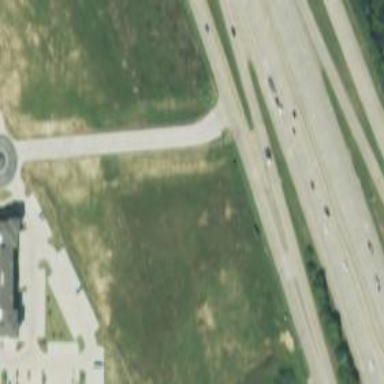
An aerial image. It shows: Secondary road with frontage road.